Interaction volume radius: 10 \u00c5
Interaction volume height: 40 \u00c5
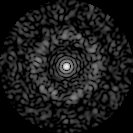
Disorder parameter: 0.8345